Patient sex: F
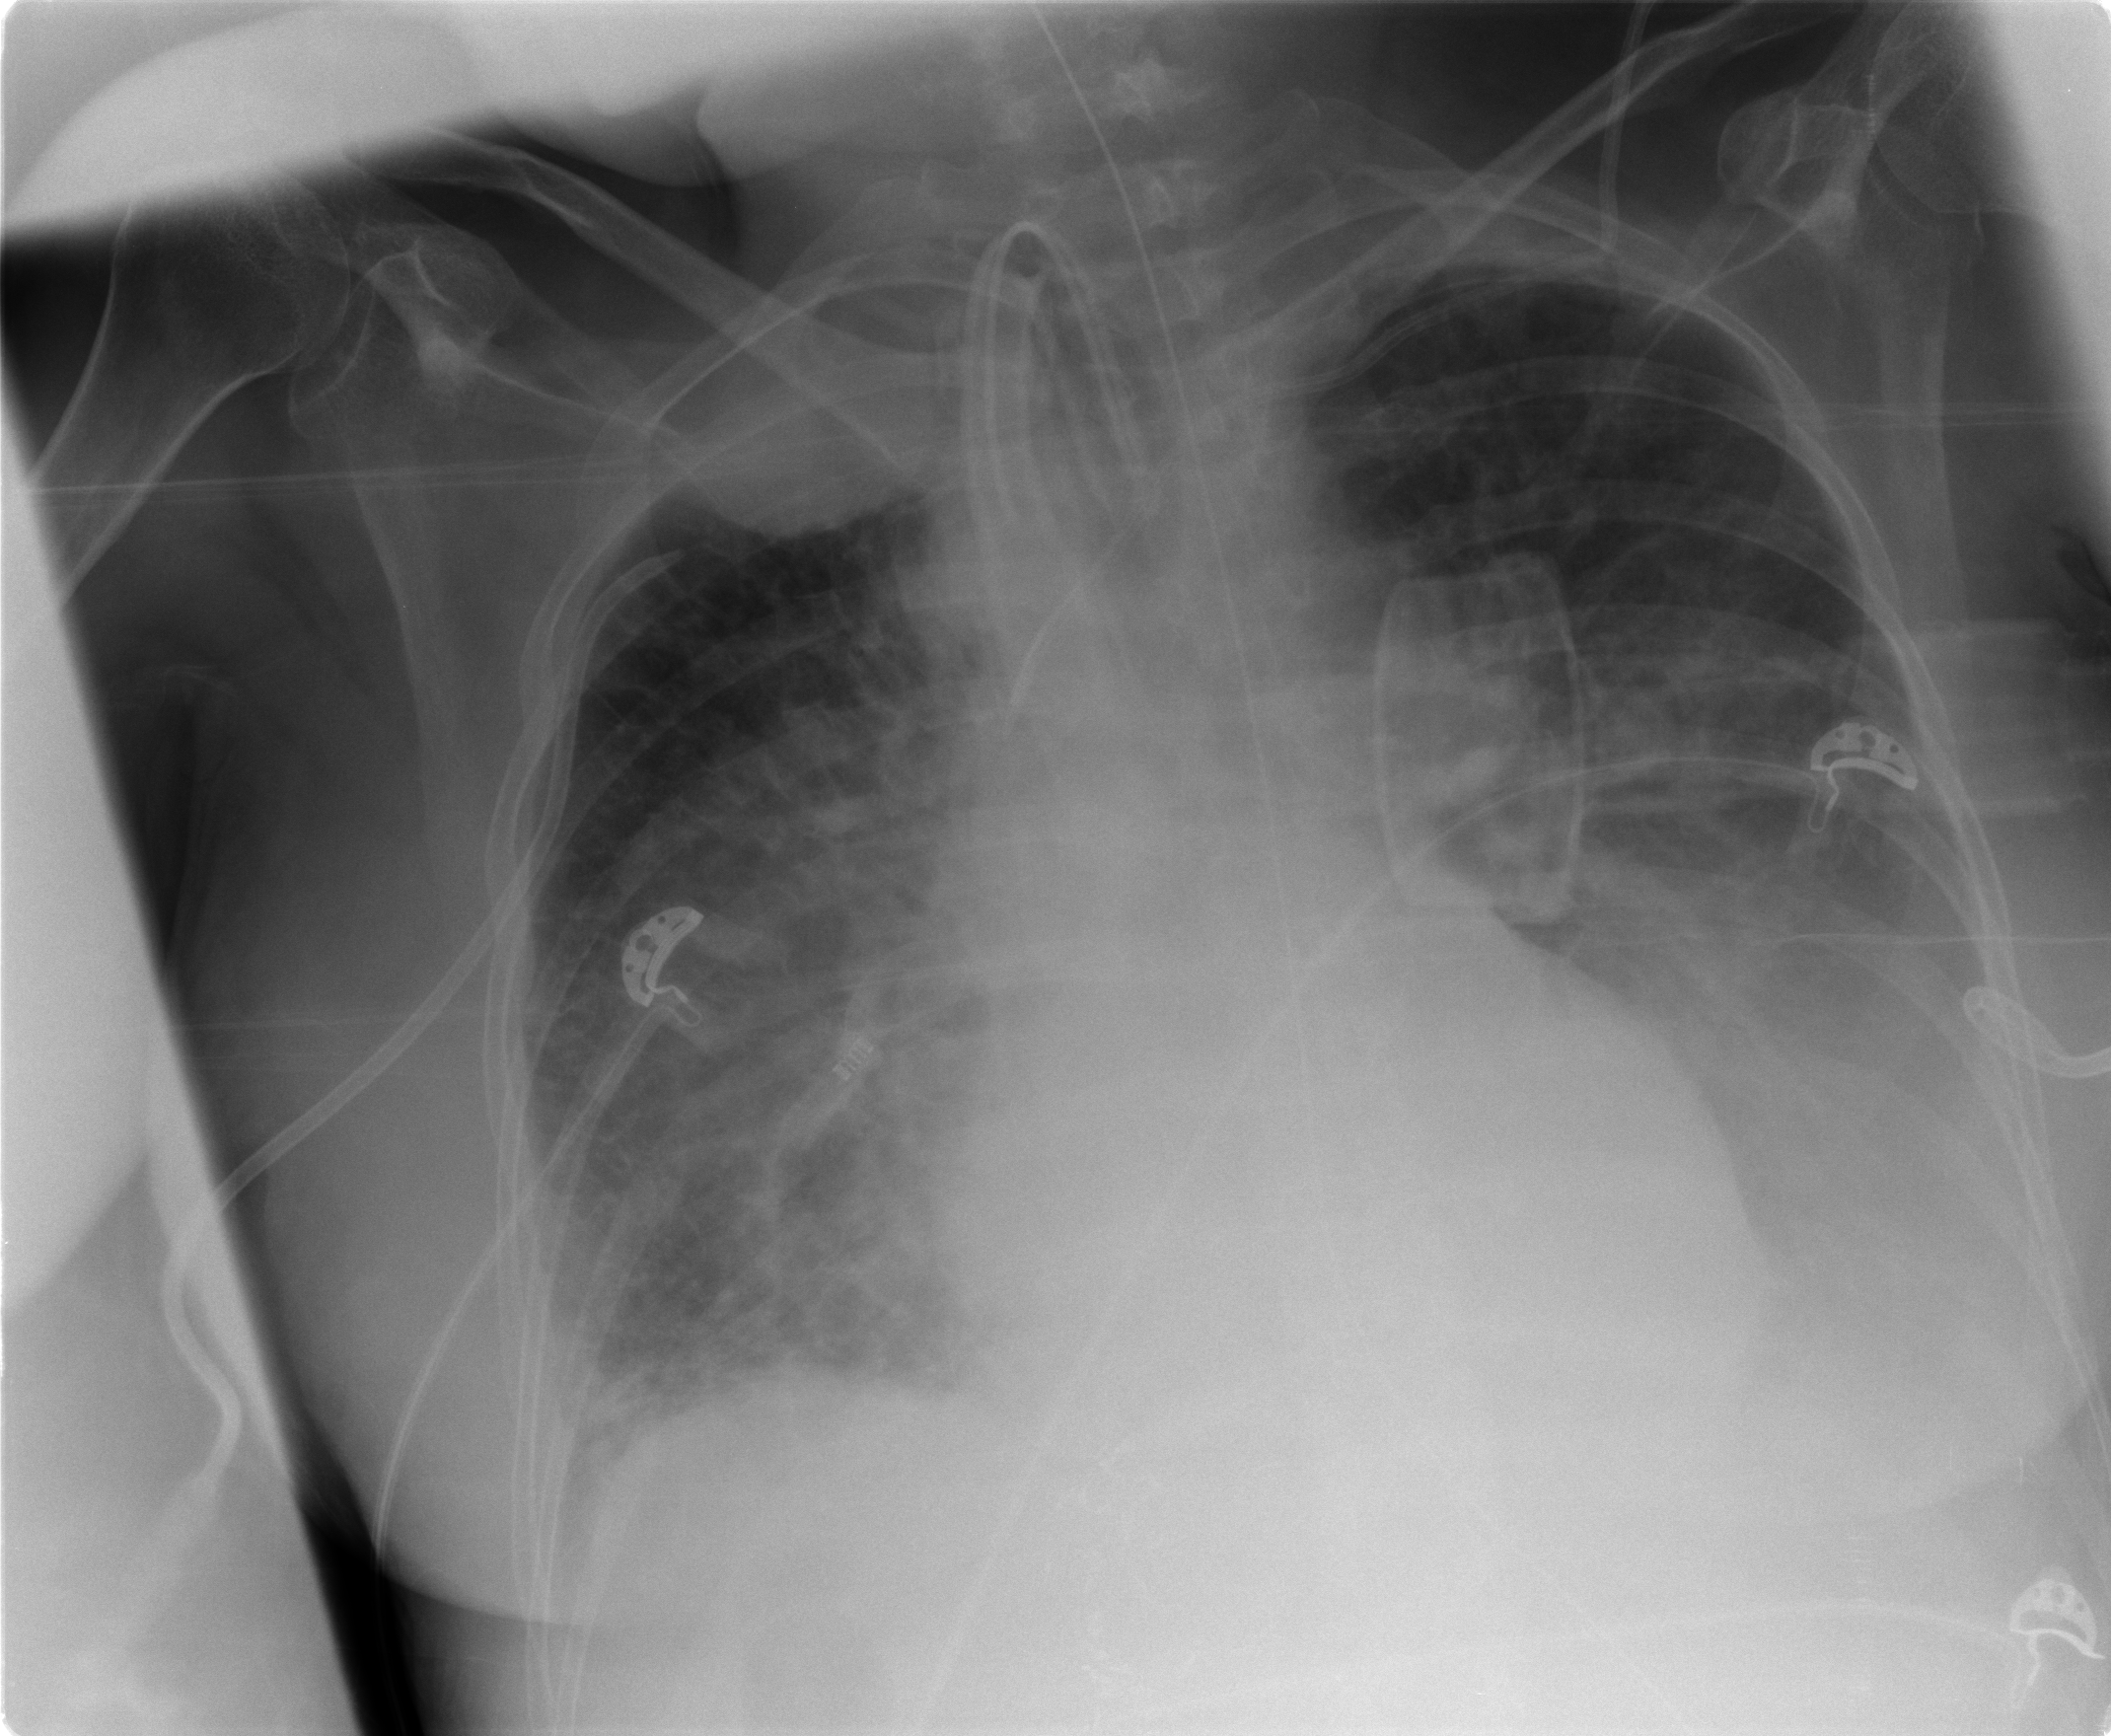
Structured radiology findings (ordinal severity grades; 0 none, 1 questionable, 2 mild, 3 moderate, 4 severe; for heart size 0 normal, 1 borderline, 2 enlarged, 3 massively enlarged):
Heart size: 0
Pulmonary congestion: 2
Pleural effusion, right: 2
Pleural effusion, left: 2
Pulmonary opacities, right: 2
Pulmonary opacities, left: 2
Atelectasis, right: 2
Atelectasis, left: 2